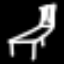
Label: chair